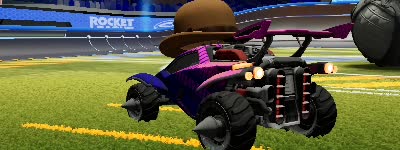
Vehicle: octane